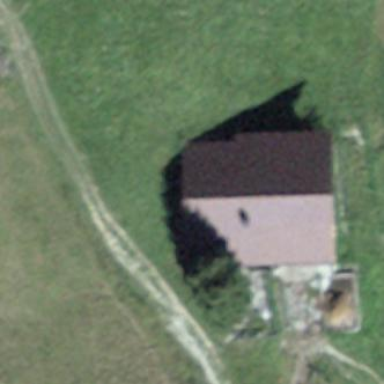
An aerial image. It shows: Cabin.